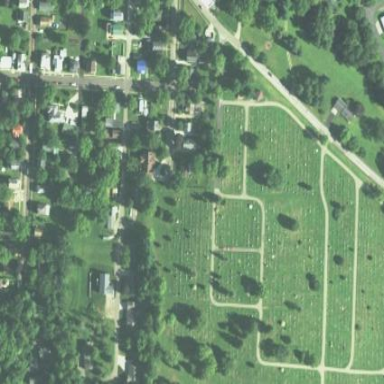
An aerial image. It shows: Cemetery.